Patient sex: F
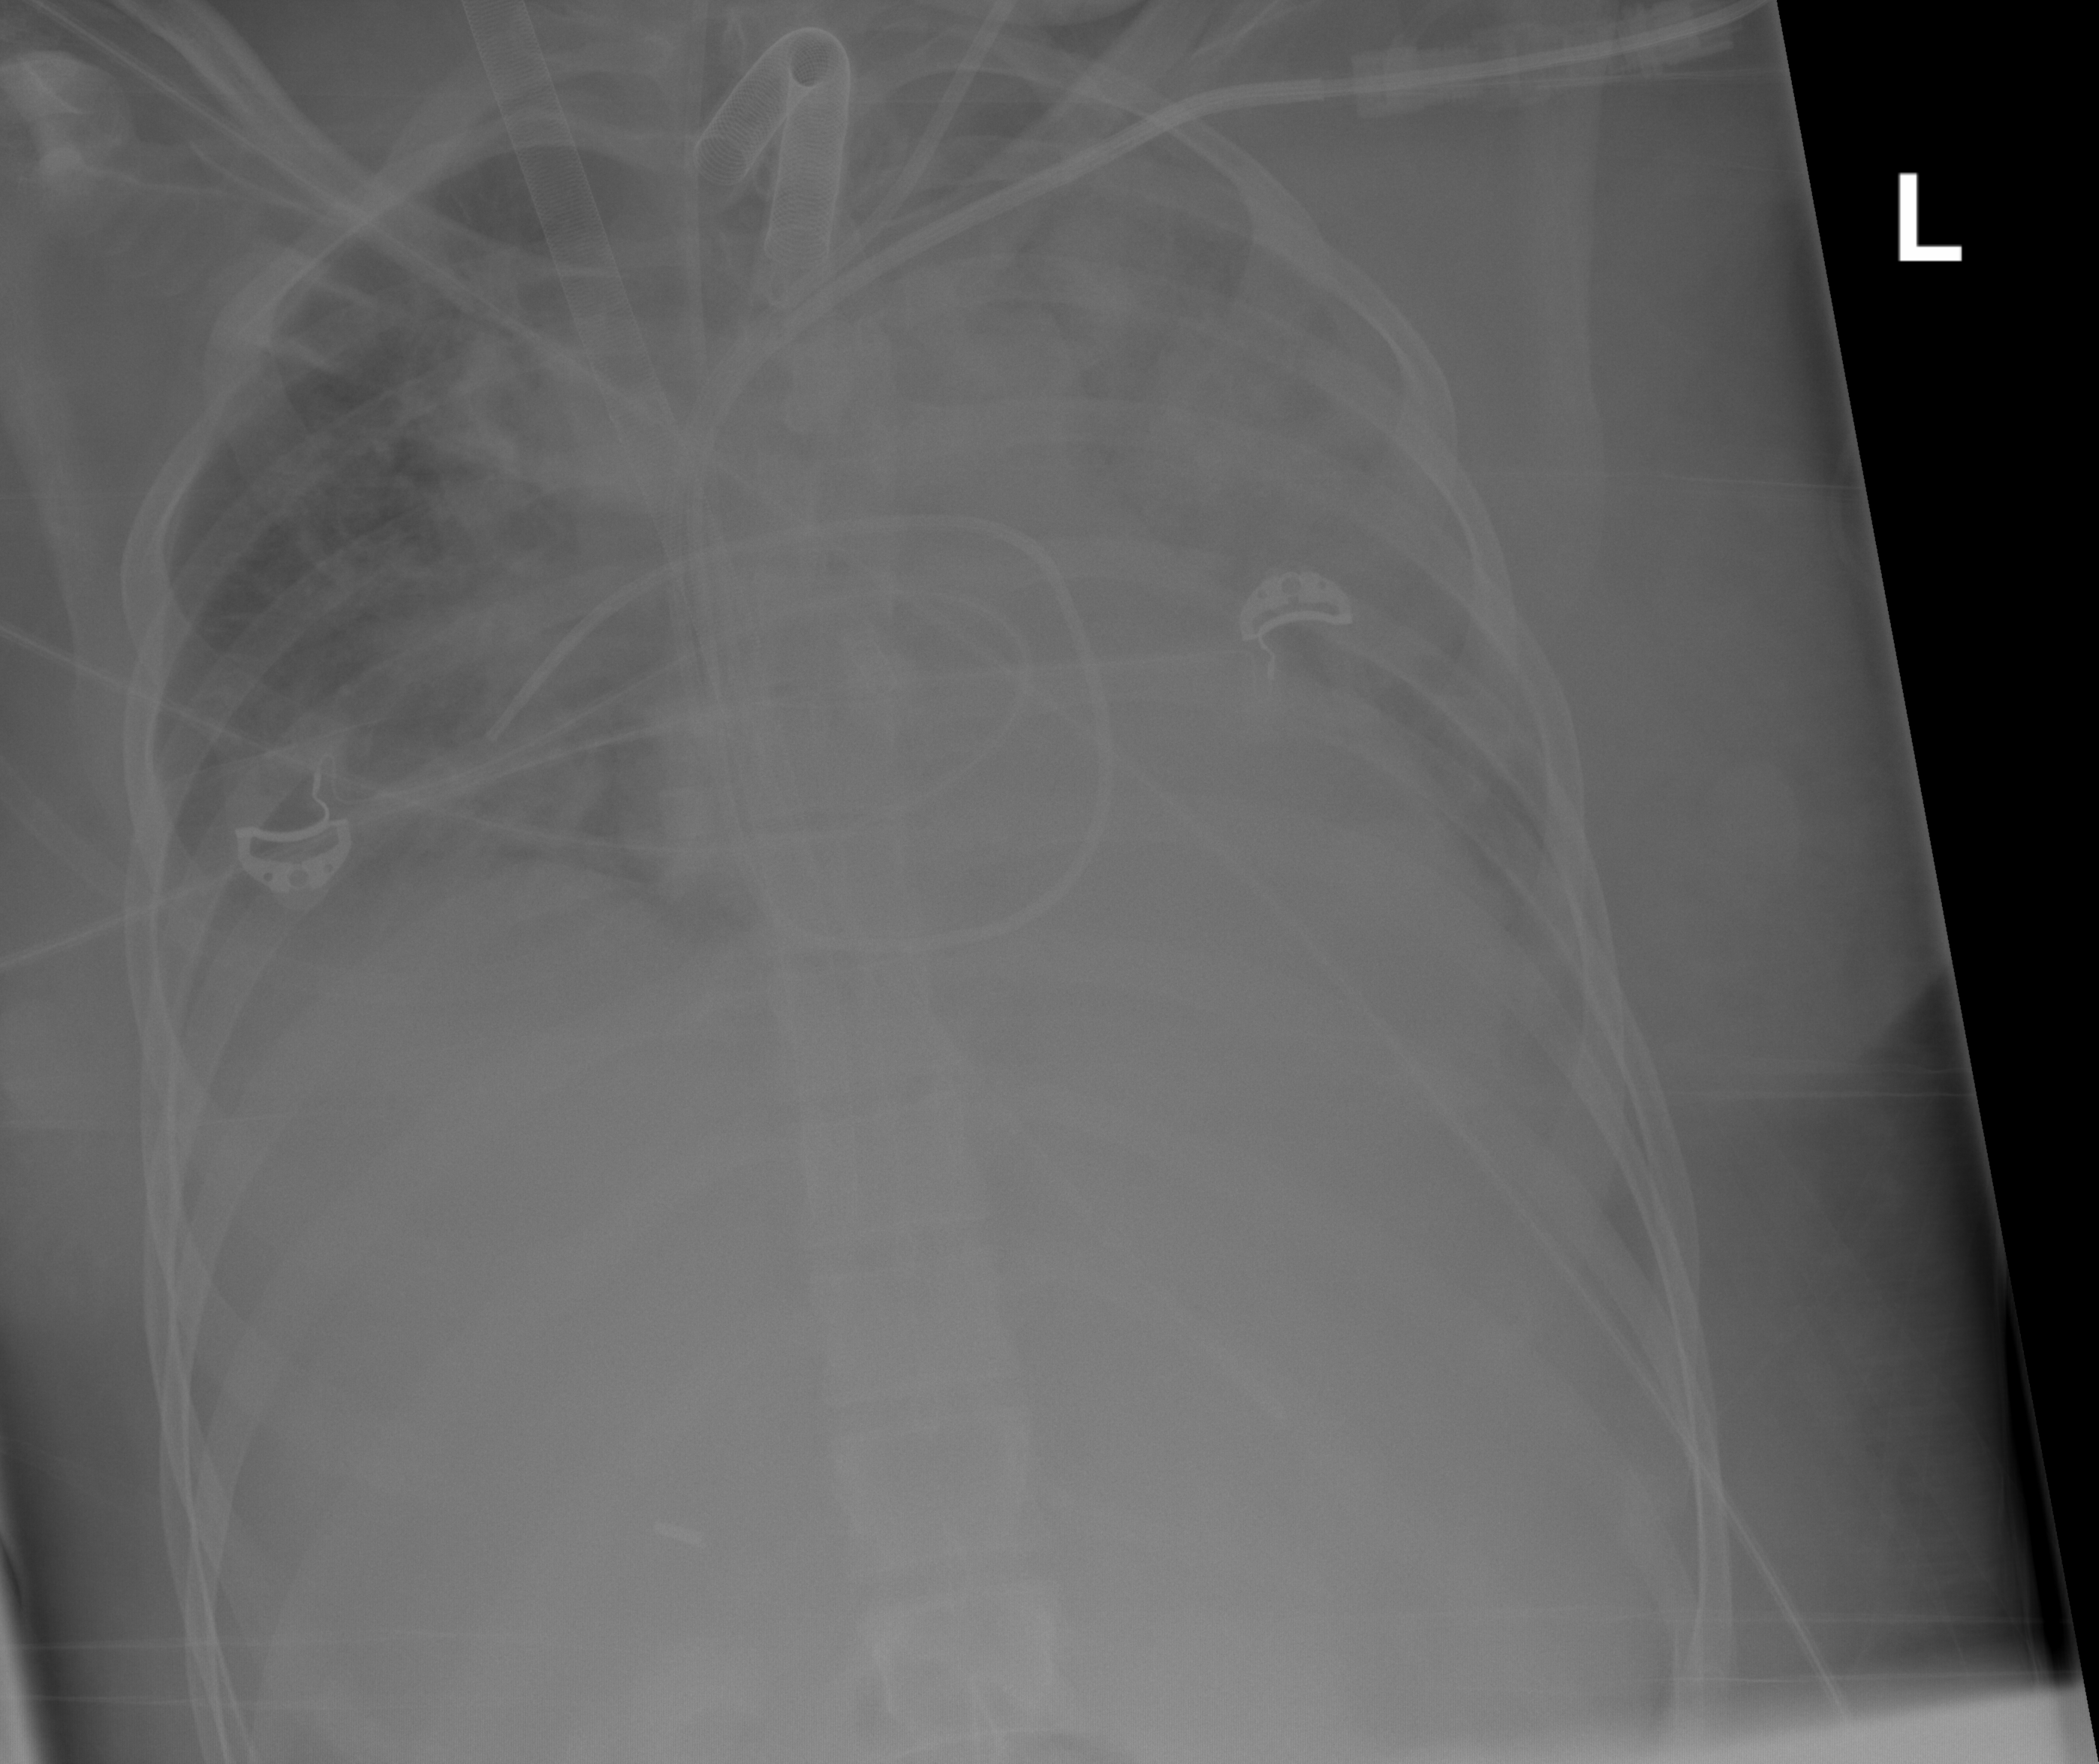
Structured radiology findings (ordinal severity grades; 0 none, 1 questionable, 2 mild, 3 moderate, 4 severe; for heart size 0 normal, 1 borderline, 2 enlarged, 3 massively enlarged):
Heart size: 1
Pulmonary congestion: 3
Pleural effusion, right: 2
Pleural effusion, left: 2
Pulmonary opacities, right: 3
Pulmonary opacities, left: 3
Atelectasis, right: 3
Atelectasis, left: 3